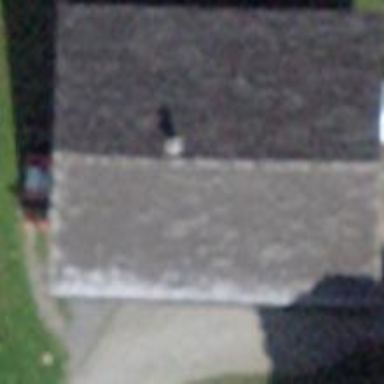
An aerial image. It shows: Farm building.